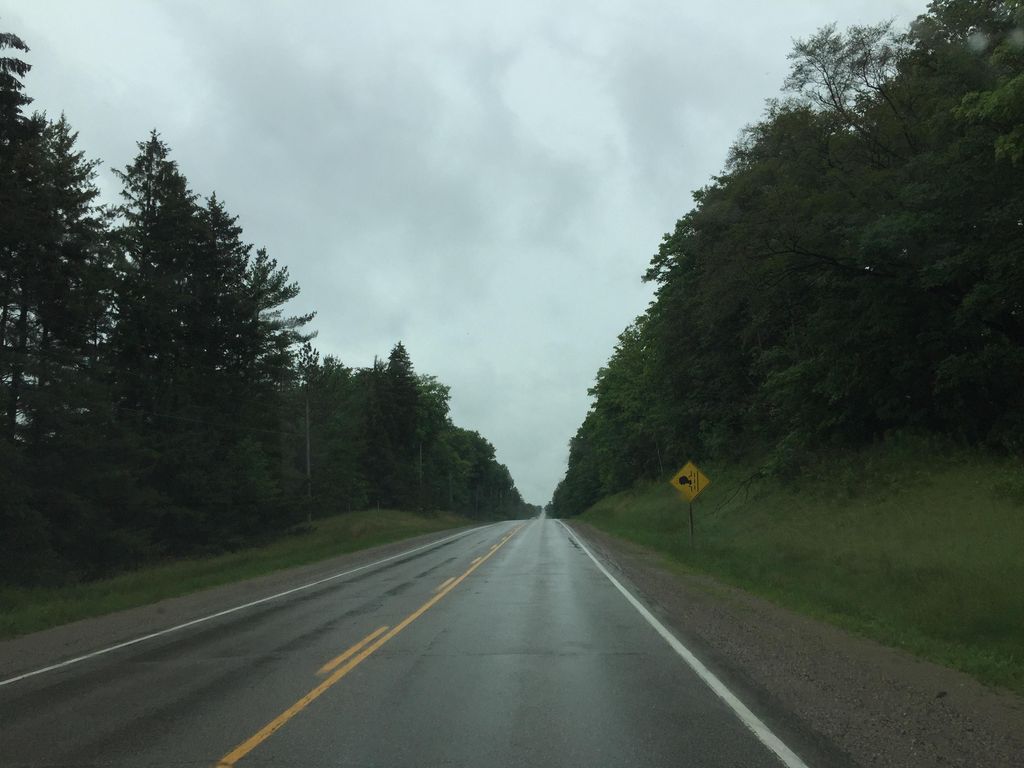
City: kitchener-waterloo